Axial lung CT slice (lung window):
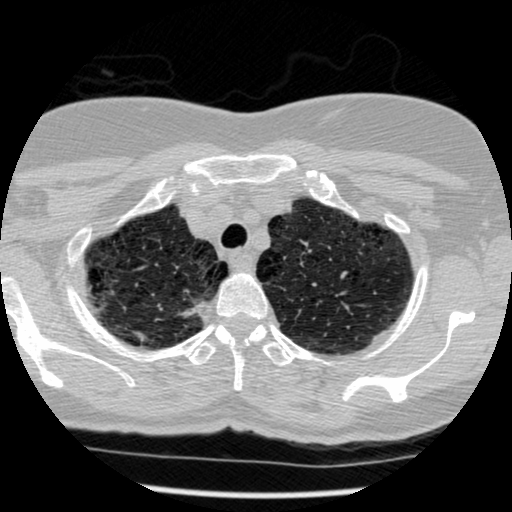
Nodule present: no